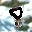
Label: 8